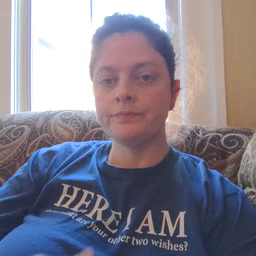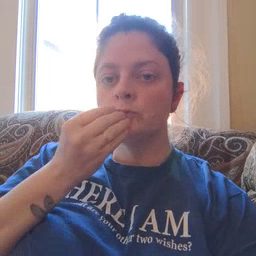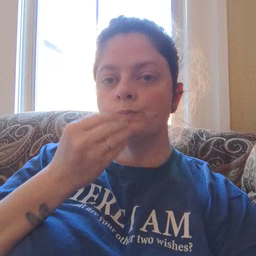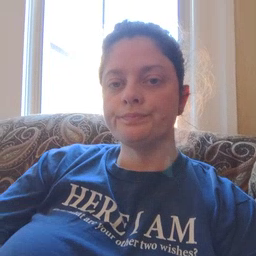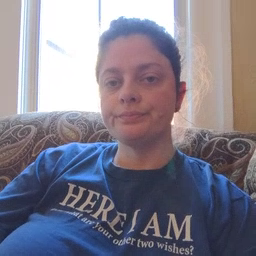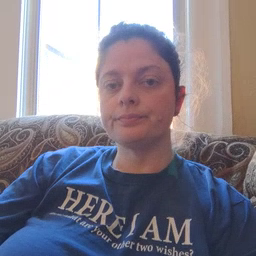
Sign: food